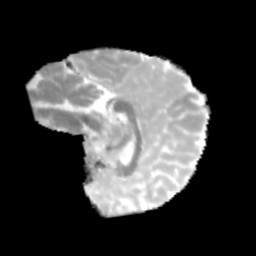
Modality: MD
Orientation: sagittal
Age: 11
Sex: male
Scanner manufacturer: siemens
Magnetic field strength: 3 T
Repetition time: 3.8 s
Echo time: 0.07 s